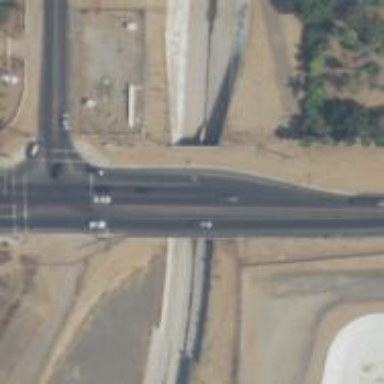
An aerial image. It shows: Secondary road with bridge.